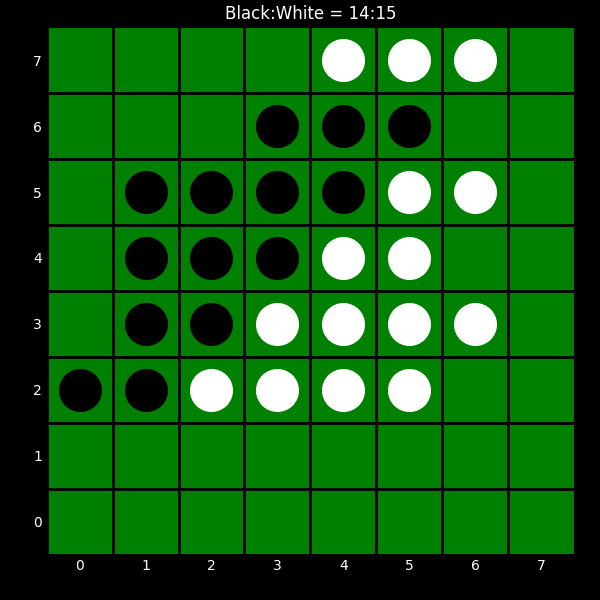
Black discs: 14
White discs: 15